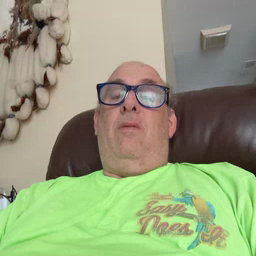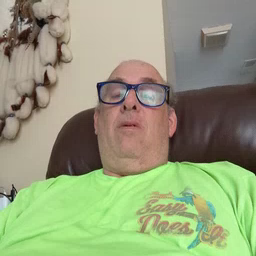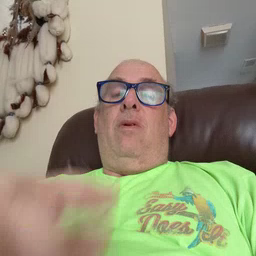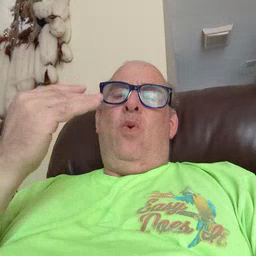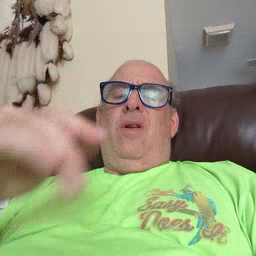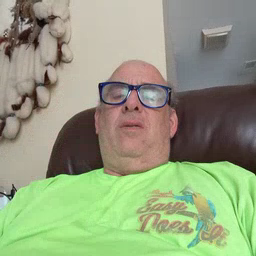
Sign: wait